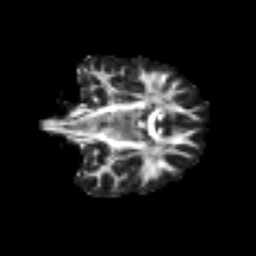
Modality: FA
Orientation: coronal
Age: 53
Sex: female
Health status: ill
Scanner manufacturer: siemens
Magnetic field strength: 3 T
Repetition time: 8.7 s
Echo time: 0.11 s